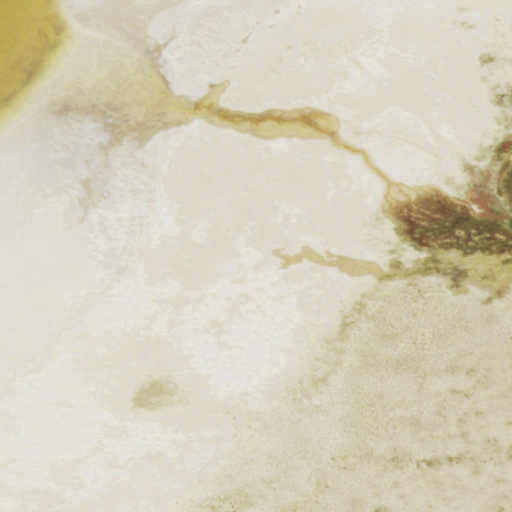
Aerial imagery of depression(s) in Wyoming named Big Basin containing barren land, shrub, herbaceous wetlands, grassland, and open water